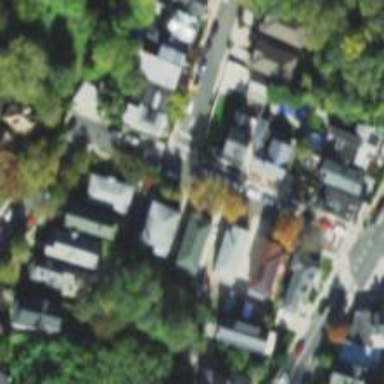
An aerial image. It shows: Residential road with separate sidewalk.